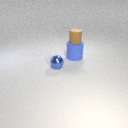
small brown rubber cylinder above large blue rubber cylinder